The plot is a Hilbert-envelope spectrum of a rotating bearing's acceleration signal, annotated with the bearing's characteristic defect frequencies. Classify the bearing condition as one of: normal, inner_race, outer_race, ball.
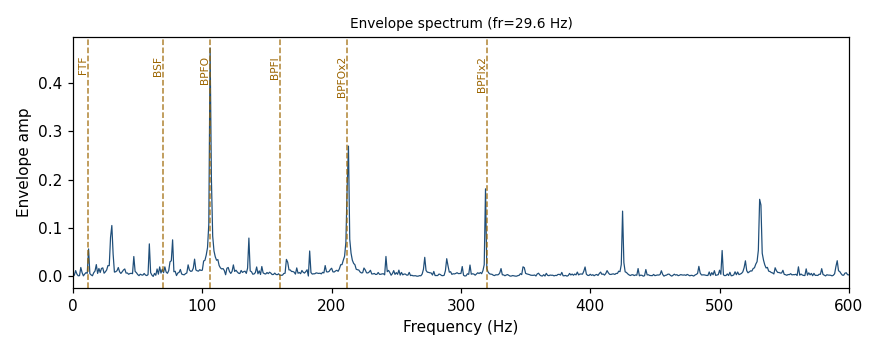
Answer: outer_race